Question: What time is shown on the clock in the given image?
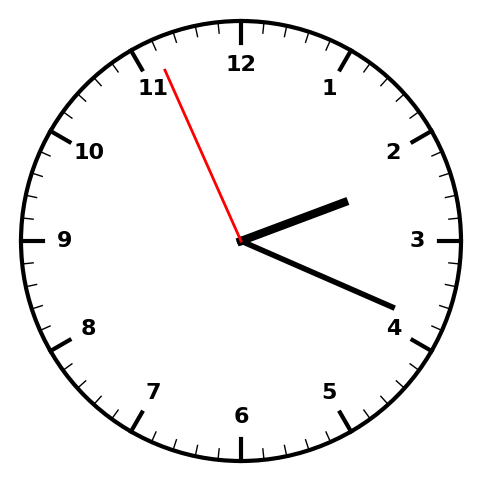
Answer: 02:18:56